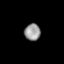
Tissue: prostate
Cell type: Fibroblasts
Senescence score: 0.8207
Nuclear area (px): 274
Mean DAPI intensity: 145.566